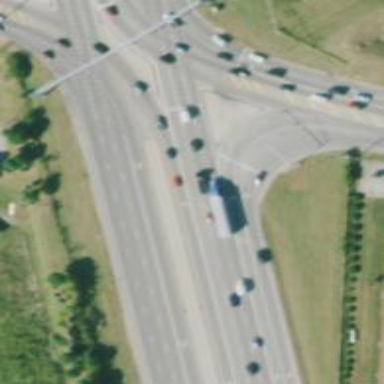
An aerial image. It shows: Trunk highway with expressway features.